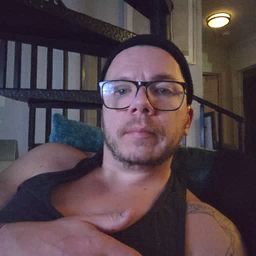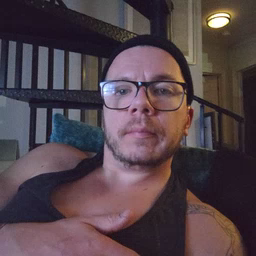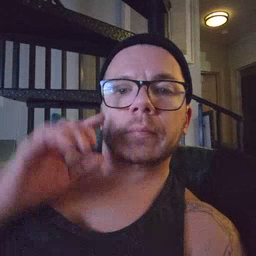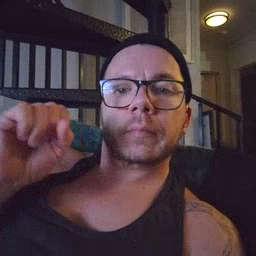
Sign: loud